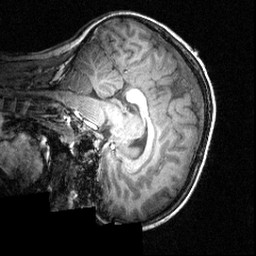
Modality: T1w
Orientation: sagittal
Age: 12
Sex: male
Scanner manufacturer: siemens
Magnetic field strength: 3.951 T
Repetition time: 1.34 s
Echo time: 0.00335 s